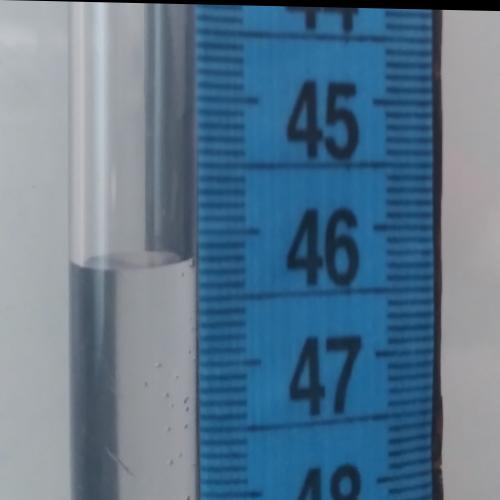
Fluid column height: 46.2 cm